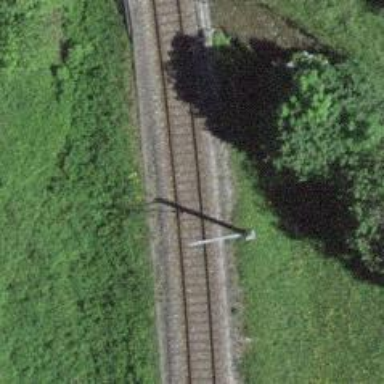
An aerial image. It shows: Single railway track with electrification through contact line.